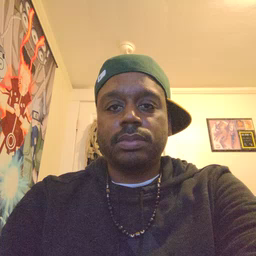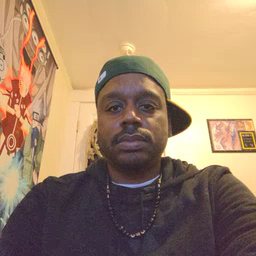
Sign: toy